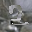
Label: 2